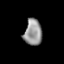
Tissue: lung
Cell type: Epithelial cells
Senescence score: 0.1352
Nuclear area (px): 462
Mean DAPI intensity: 147.827